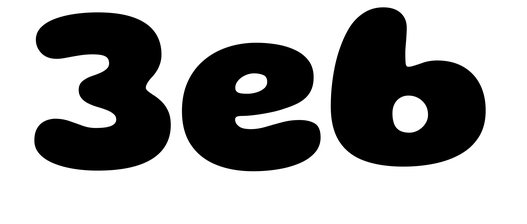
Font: Gluten_ExtraBold